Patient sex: M
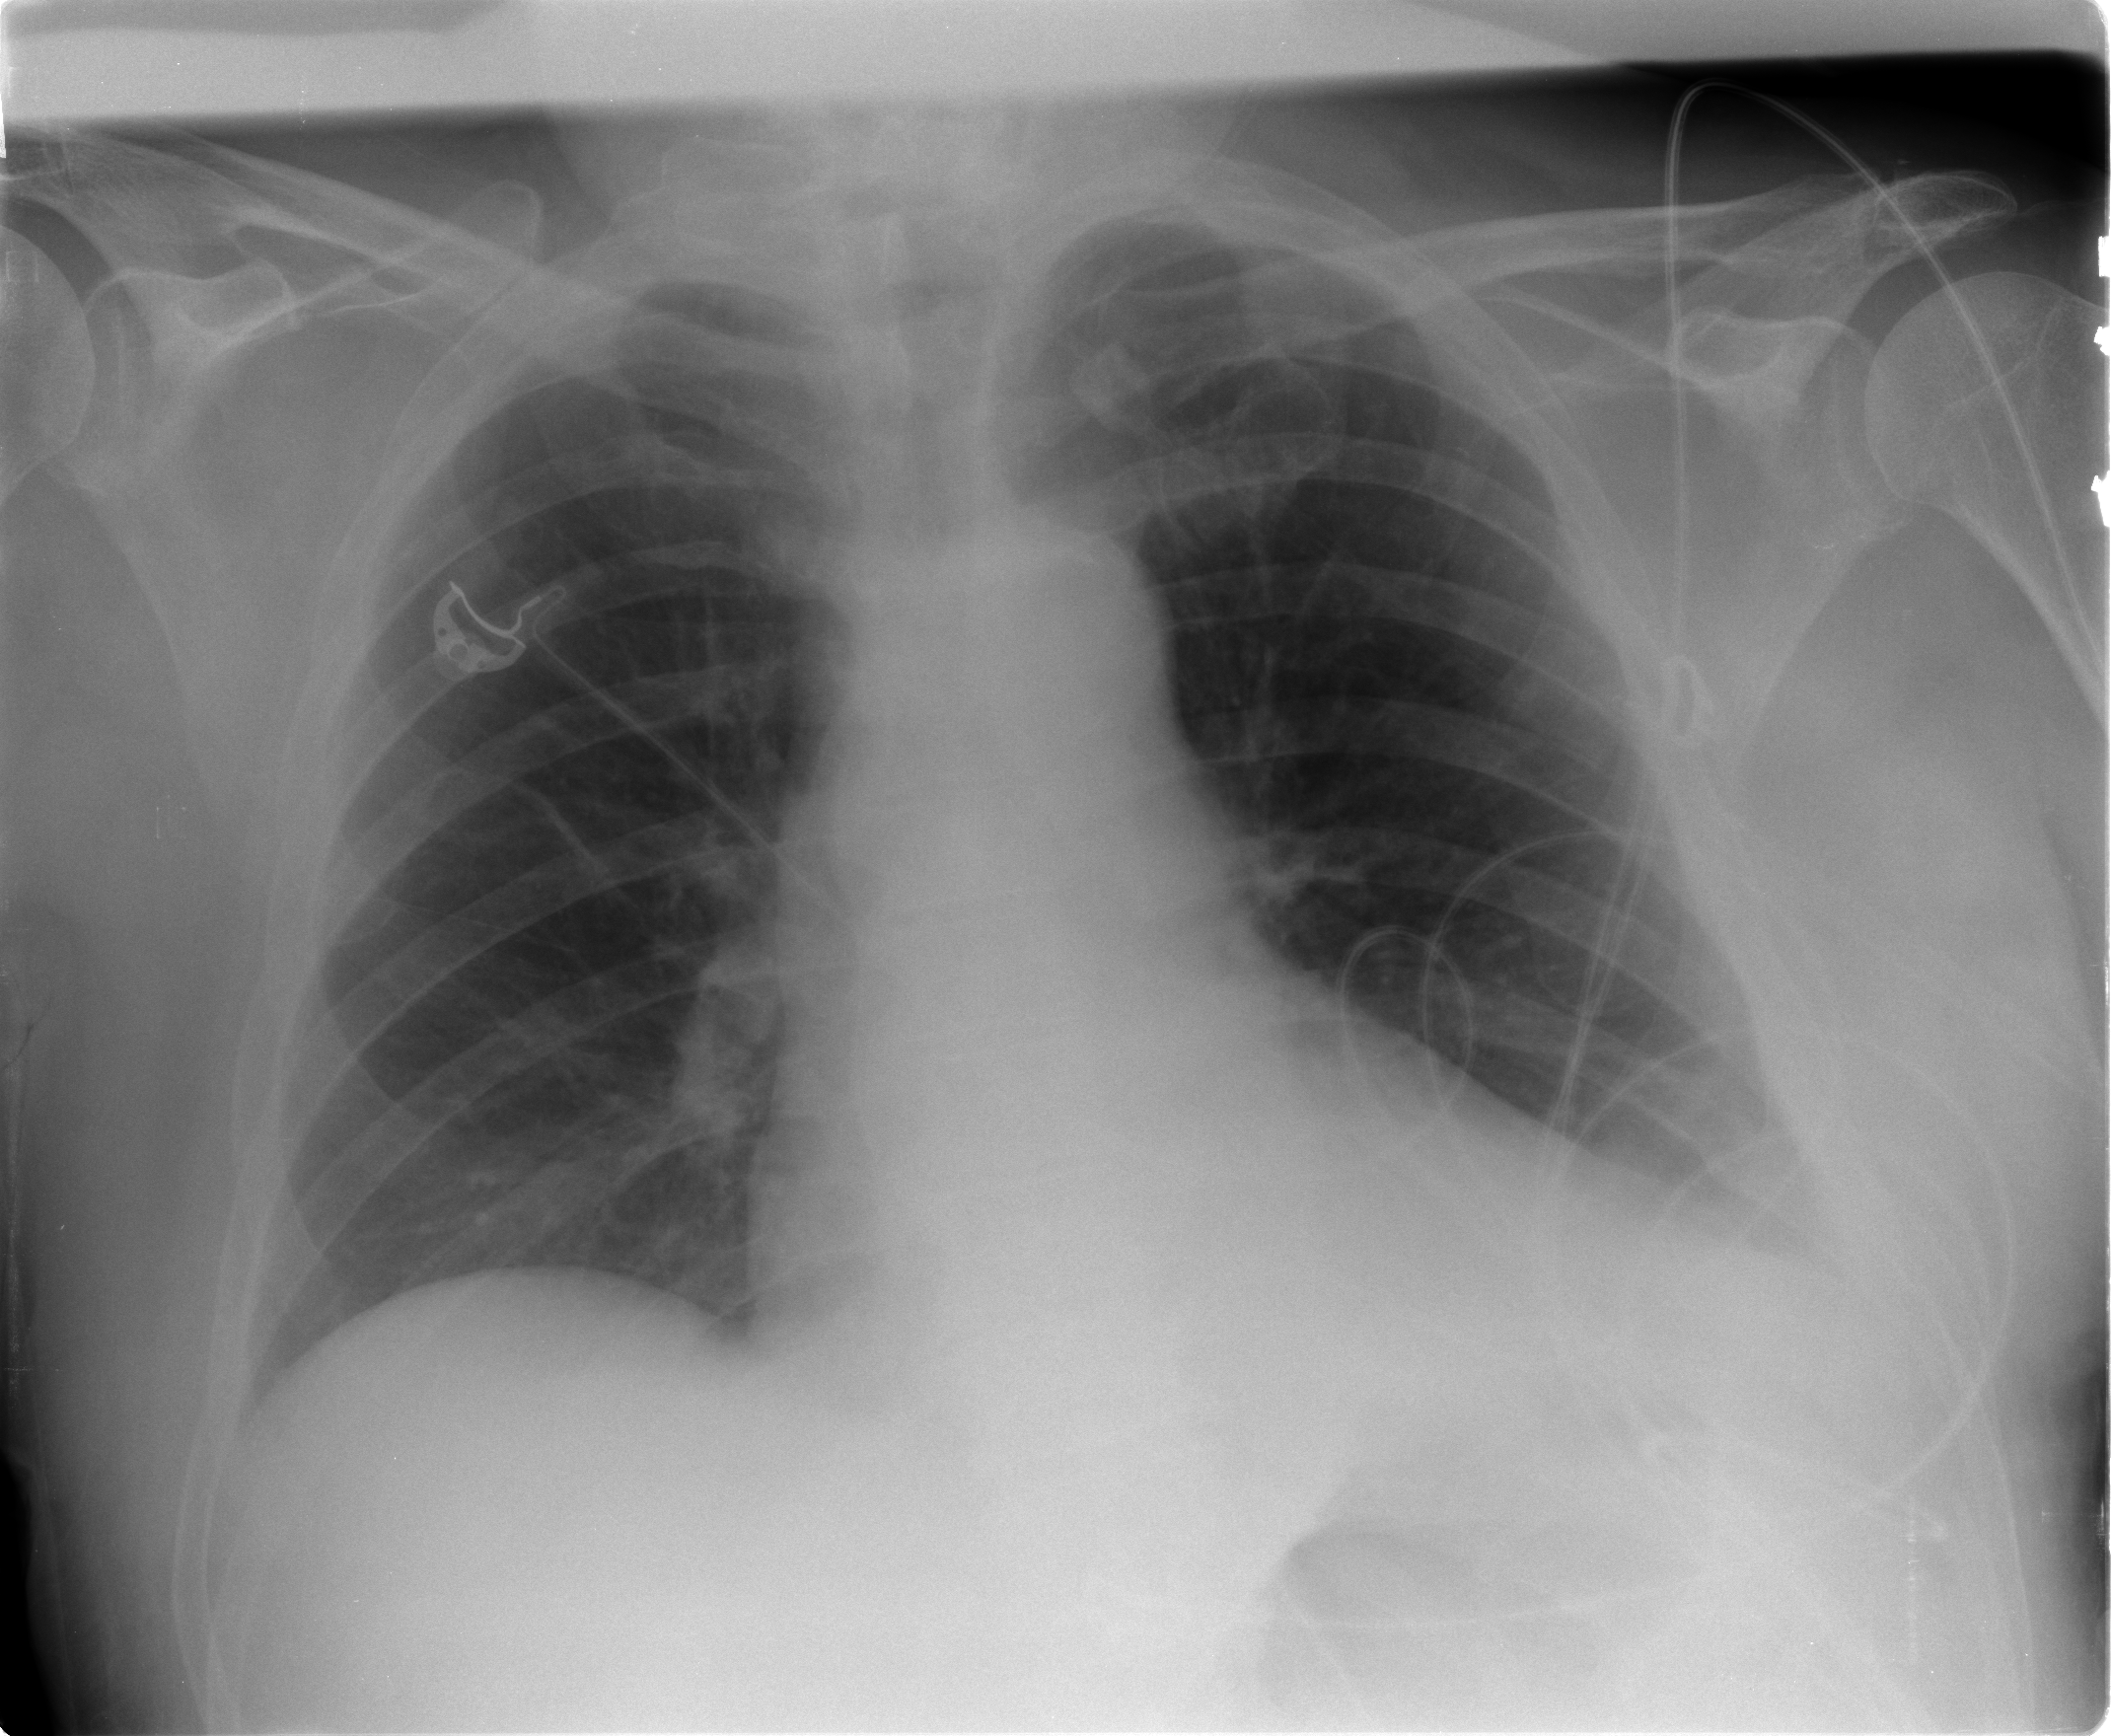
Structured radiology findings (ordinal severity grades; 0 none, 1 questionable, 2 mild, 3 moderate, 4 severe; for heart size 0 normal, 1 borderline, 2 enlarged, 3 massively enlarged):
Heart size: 0
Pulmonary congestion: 0
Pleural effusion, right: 0
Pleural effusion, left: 1
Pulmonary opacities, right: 0
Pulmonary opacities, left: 0
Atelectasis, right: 0
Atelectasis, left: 0